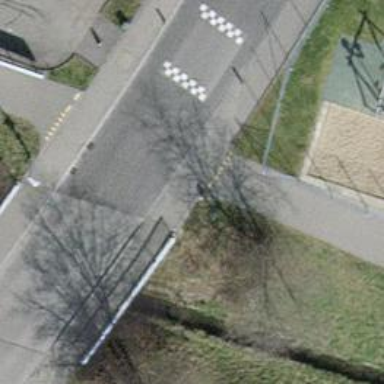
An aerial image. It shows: Unmarked crossing on the road.